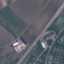
Land use / land cover class: Highway